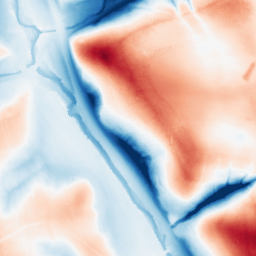
Category: trend_removal
Decomposition family: local_polynomial
Decomposition parameters: window_size: 101
degree: 3
Upsampling method: quintic
Upsampling parameters: scale: 4
Upsampling scale: 4